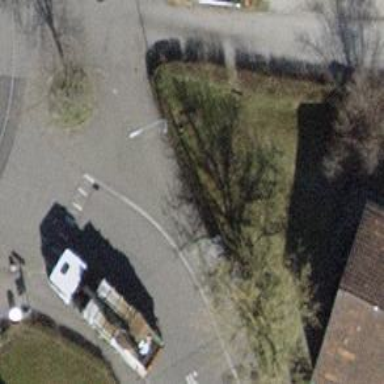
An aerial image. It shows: Street cabinet used for power utility.